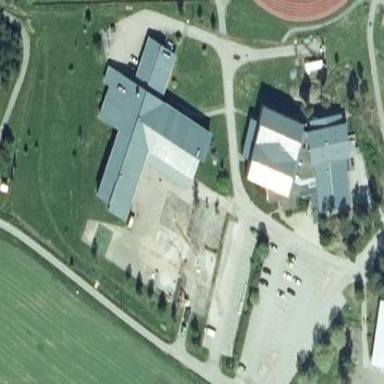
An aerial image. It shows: School building.